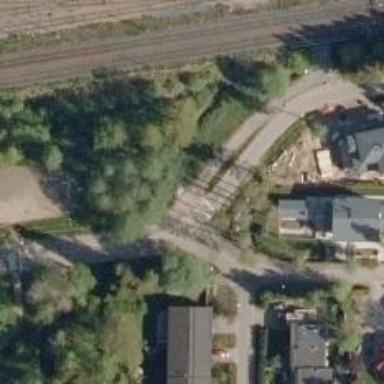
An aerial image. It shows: Asphalt track designated as cycleway.